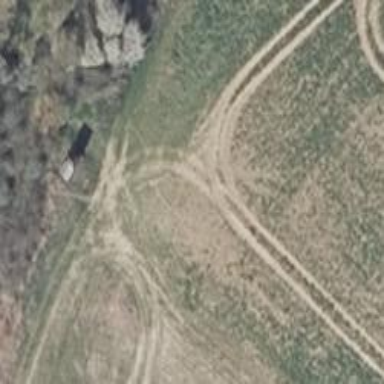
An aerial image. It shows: Track with grade 4 track type.